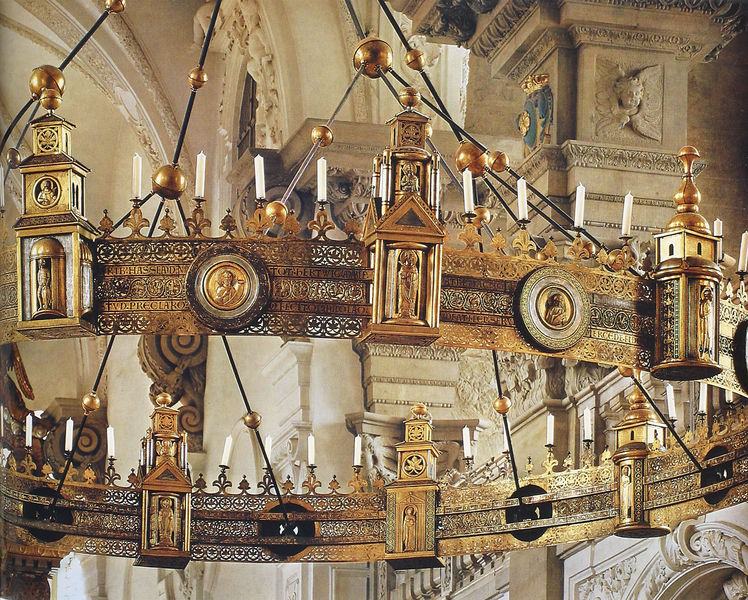
Titel: Radleuchter
Standort: Großcomburg, ehem.Stiftskirche St. Nikolaus (EU - D)
Schlagwörter: glas, ornament, architektur, kirche, gold, rund, engel, relief, figuren, kerze, kerzen, kronleuchter, leuchter, lüster, metall, bronze, ring, messing, türmchen, türme, kugeln, kerzenleuchter, metal, verzierungen, palmetten, ädikulen, medaillons, radleuchter, aufhängung, hildesheim, ringleuchter, heziloleuchter